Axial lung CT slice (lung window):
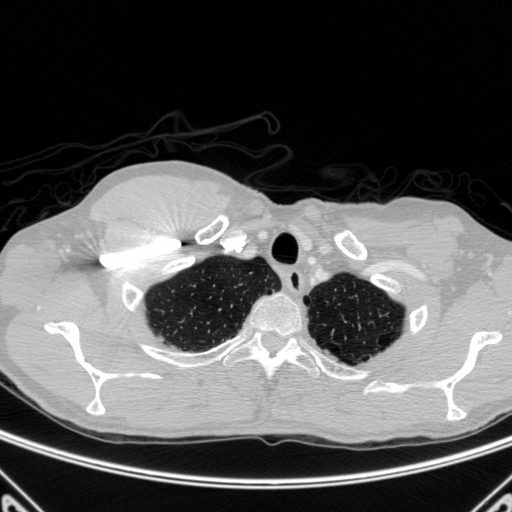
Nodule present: no